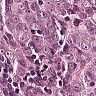
Metastatic tissue present: yes